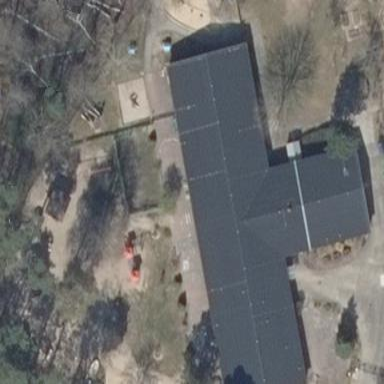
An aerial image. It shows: Kindergarten with gabled roof.